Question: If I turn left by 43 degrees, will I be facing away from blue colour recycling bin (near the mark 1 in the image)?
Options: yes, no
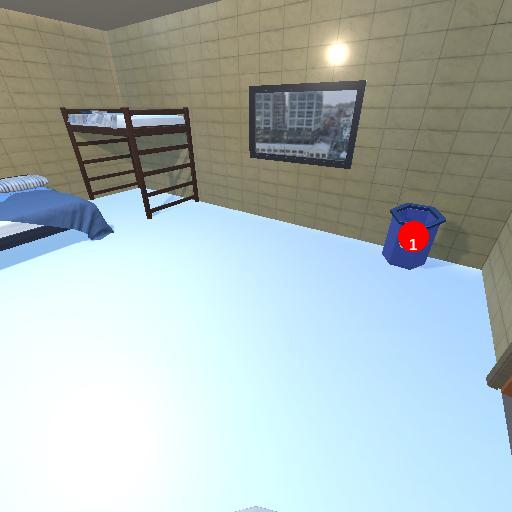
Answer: yes